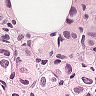
Metastatic tissue present: yes